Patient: sex M, age 75
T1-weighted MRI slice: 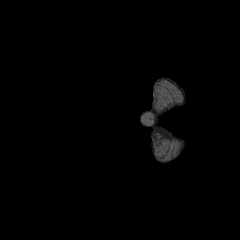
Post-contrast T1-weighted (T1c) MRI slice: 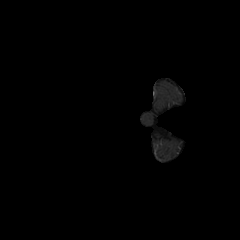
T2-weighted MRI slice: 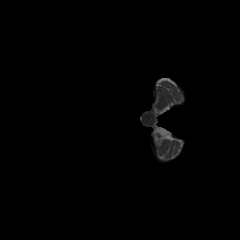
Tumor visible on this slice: no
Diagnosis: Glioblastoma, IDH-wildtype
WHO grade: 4